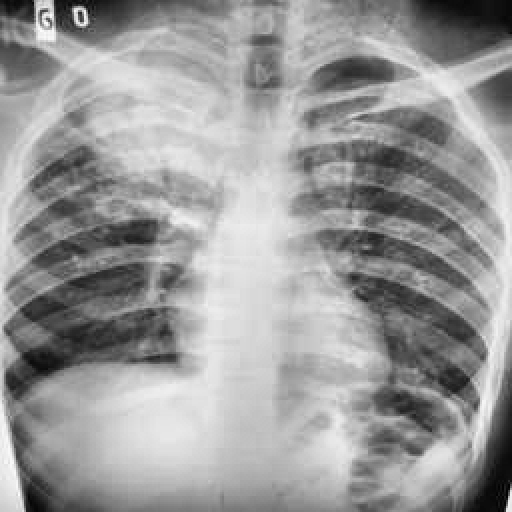
Finding: TUBERCULOSIS